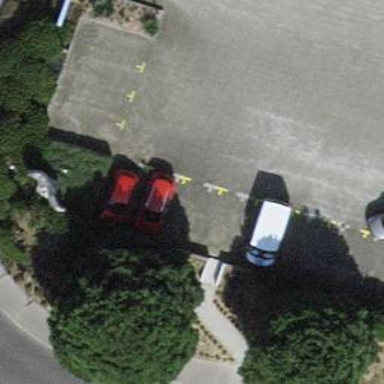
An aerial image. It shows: Car sharing facility.